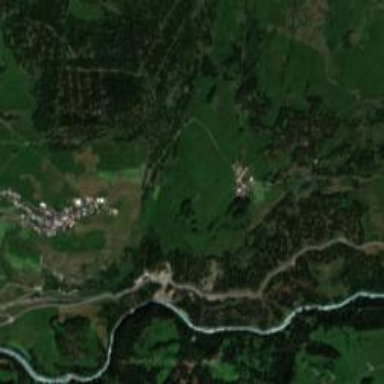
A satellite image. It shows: Small settlement known as hamlet.